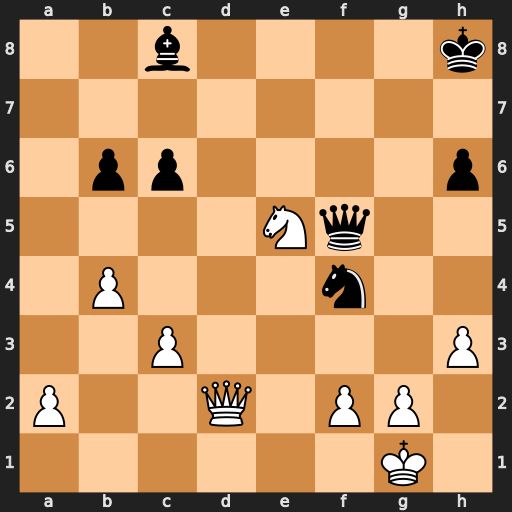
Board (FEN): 2b4k/8/1pp4p/4Nq2/1P3n2/2P4P/P2Q1PP1/6K1
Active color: w
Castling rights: -
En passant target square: -
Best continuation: Qxf4 Qxf4 Ng6+ Kg7 Nxf4